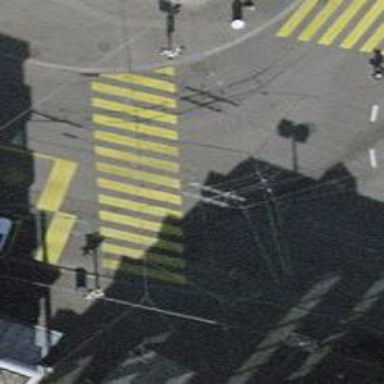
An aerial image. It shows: Road crossing with traffic signals.